The trace is the raw vibration amplitude of a rotating bearing as a function of time. Diagnose the bearing from this image, choosing from: normal, inner_race, outer_race, ball.
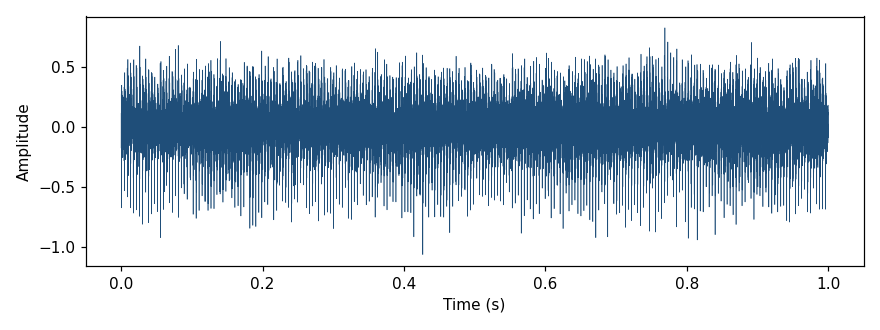
Answer: outer_race